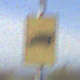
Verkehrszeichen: KFZZulaessigeGesamtmasse3Komma5TOhnePfeilsymbol
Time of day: MorningAfternoon
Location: Outdoor (RoadRail)
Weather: PartlyCloudy
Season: NotSpecified
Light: Natural